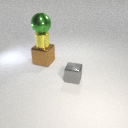
large brown metal cube behind small gray metal cube